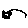
Label: cat